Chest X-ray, PA view. Patient: 46 years old, sex F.
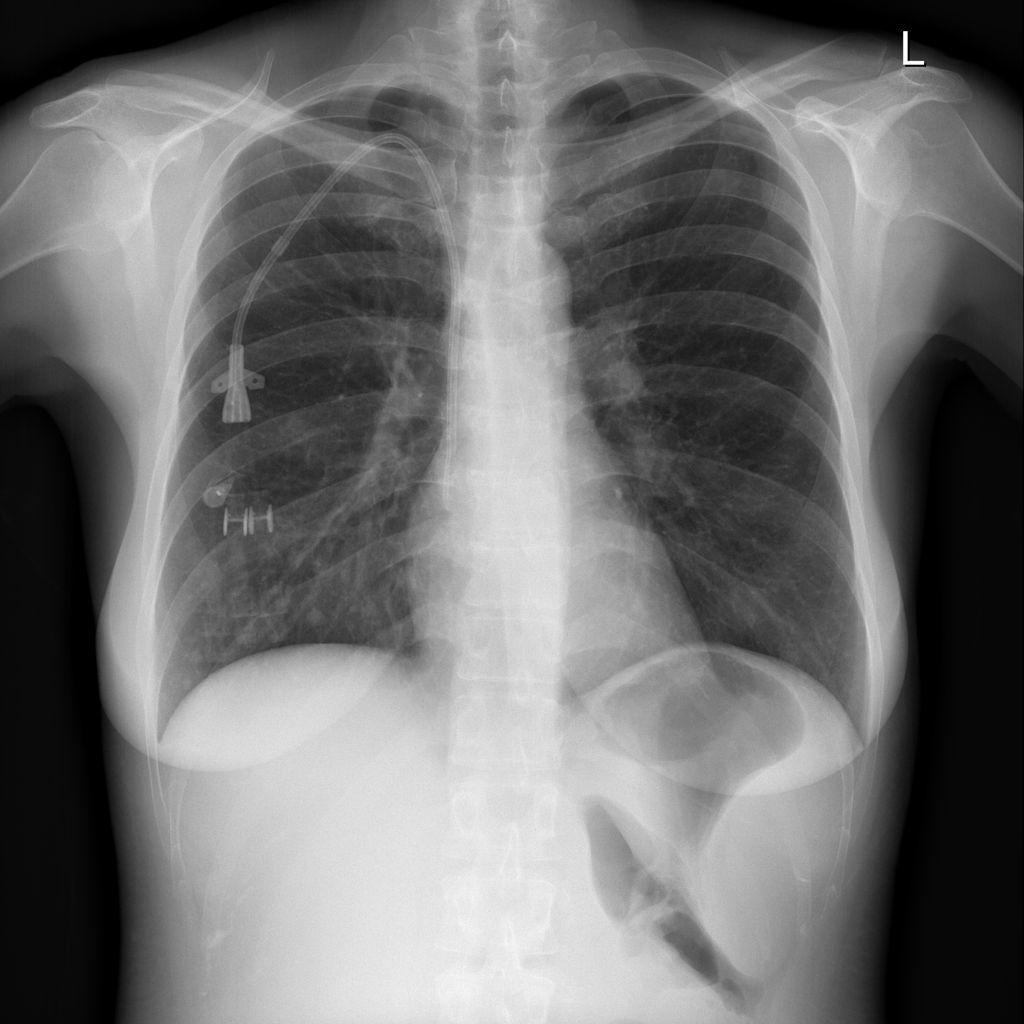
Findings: Nodule